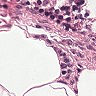
Metastatic tissue present: no